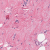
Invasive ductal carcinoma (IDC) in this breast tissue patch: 0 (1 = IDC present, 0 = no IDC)